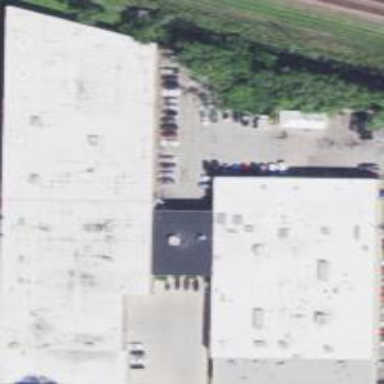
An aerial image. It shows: Industrial building.